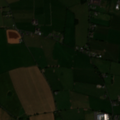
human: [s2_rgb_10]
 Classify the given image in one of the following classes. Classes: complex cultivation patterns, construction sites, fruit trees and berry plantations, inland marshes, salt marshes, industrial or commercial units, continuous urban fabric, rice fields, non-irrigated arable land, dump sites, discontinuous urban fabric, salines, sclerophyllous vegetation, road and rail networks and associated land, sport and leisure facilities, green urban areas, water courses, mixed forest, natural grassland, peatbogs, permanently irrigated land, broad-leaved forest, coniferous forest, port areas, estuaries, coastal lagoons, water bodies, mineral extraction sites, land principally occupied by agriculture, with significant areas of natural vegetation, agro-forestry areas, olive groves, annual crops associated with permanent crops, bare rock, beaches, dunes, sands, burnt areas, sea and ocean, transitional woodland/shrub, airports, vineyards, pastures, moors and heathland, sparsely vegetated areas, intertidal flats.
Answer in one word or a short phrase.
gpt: discontinuous urban fabric, non-irrigated arable land, pastures